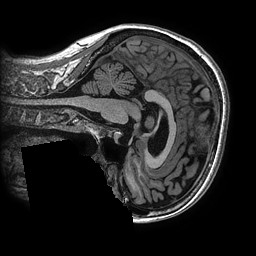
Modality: T1w
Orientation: sagittal
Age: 62
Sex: female
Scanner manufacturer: ge
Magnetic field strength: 3 T
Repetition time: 0.006952 s
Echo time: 0.00292 s